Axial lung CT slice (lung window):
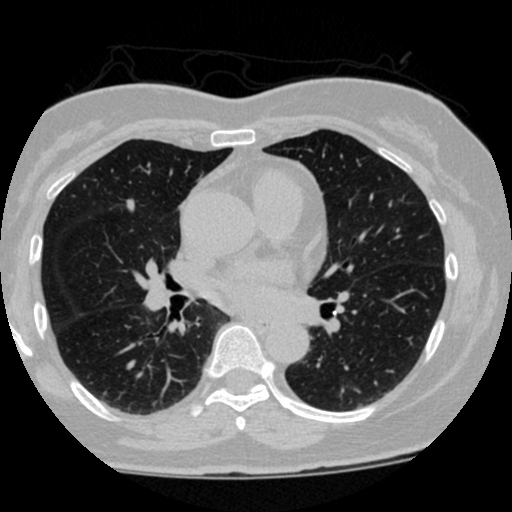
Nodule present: no